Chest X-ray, PA view. Patient: 32 years old, sex F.
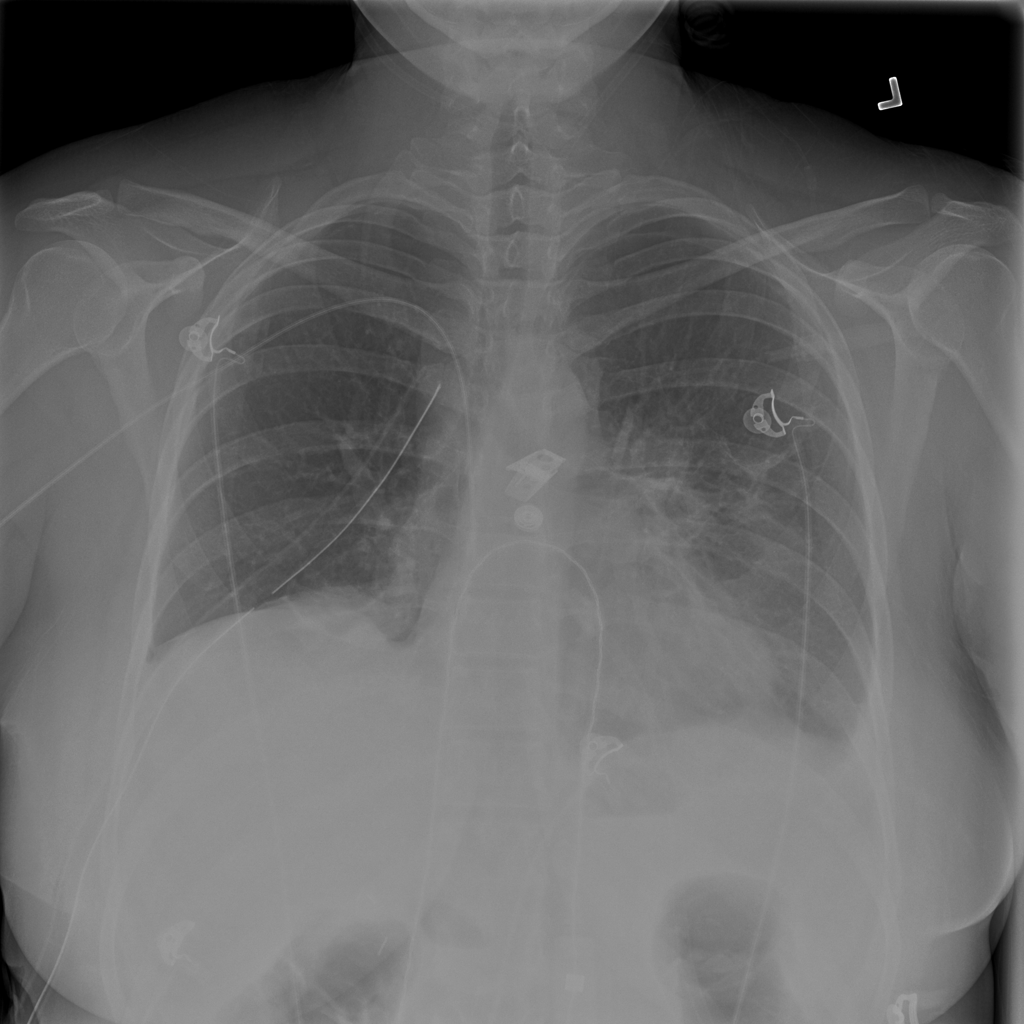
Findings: Effusion